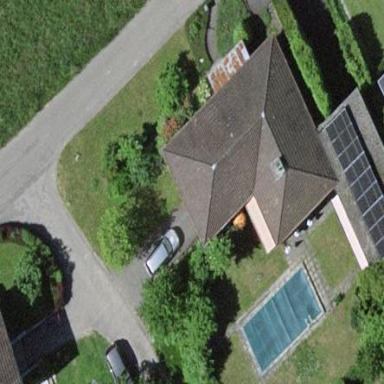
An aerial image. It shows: Simple house.